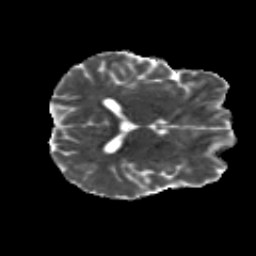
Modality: MD
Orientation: axial
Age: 20
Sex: male
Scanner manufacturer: siemens
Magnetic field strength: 3 T
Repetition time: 8.8 s
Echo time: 0.085 s